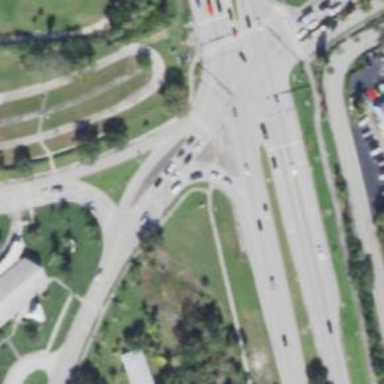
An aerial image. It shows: Traffic island located on footway.